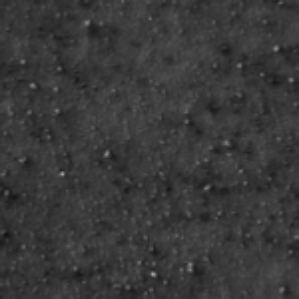
Label: frost